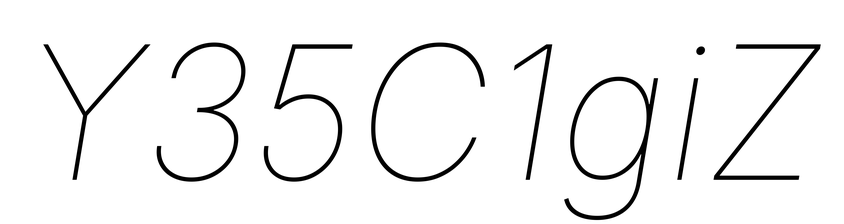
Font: Inter-Italic_Thin_Italic